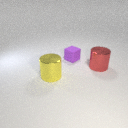
small purple rubber cube to the left of large red metal cylinder